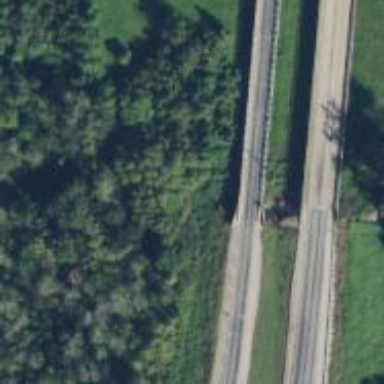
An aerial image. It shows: Primary highway bridge.